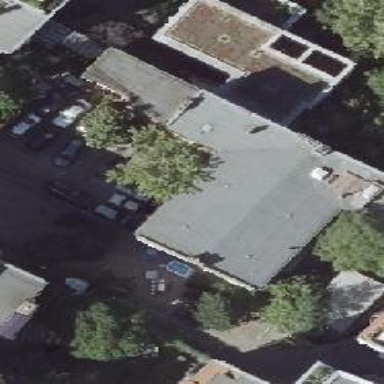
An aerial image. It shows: Car repair shop.